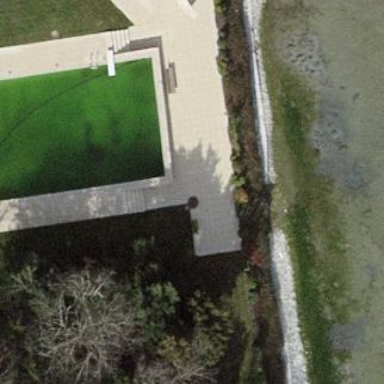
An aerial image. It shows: Swimming pool located in leisure land.